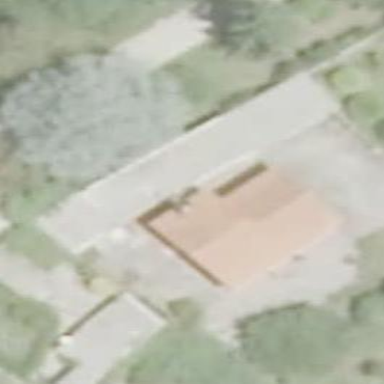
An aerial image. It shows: Simple house.